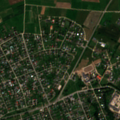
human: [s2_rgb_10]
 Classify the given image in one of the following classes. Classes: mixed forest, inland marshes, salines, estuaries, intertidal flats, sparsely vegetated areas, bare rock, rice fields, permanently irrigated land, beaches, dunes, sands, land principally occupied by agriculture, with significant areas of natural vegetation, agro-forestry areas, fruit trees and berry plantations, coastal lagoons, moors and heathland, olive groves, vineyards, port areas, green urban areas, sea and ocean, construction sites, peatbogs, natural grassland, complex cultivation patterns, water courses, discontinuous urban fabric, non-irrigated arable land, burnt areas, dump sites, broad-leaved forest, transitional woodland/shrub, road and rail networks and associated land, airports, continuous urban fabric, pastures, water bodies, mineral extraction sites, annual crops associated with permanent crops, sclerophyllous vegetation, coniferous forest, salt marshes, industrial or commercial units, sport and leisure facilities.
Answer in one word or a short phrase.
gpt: discontinuous urban fabric, non-irrigated arable land, complex cultivation patterns